Field crop: tomato
Growth stage: 1
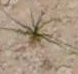
Species: cyperus